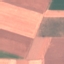
Label: AnnualCrop